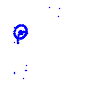
Particle: electron